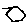
Label: hexagon